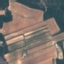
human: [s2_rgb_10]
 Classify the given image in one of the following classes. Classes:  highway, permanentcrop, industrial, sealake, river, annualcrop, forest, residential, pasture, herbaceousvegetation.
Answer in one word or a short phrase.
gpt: PermanentCrop